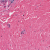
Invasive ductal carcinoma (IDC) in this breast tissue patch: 0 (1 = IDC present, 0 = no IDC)